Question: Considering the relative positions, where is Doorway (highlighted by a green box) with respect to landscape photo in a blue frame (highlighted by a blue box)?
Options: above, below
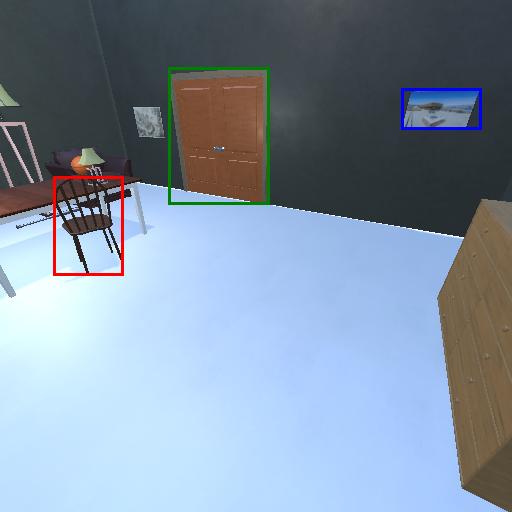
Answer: above